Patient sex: F
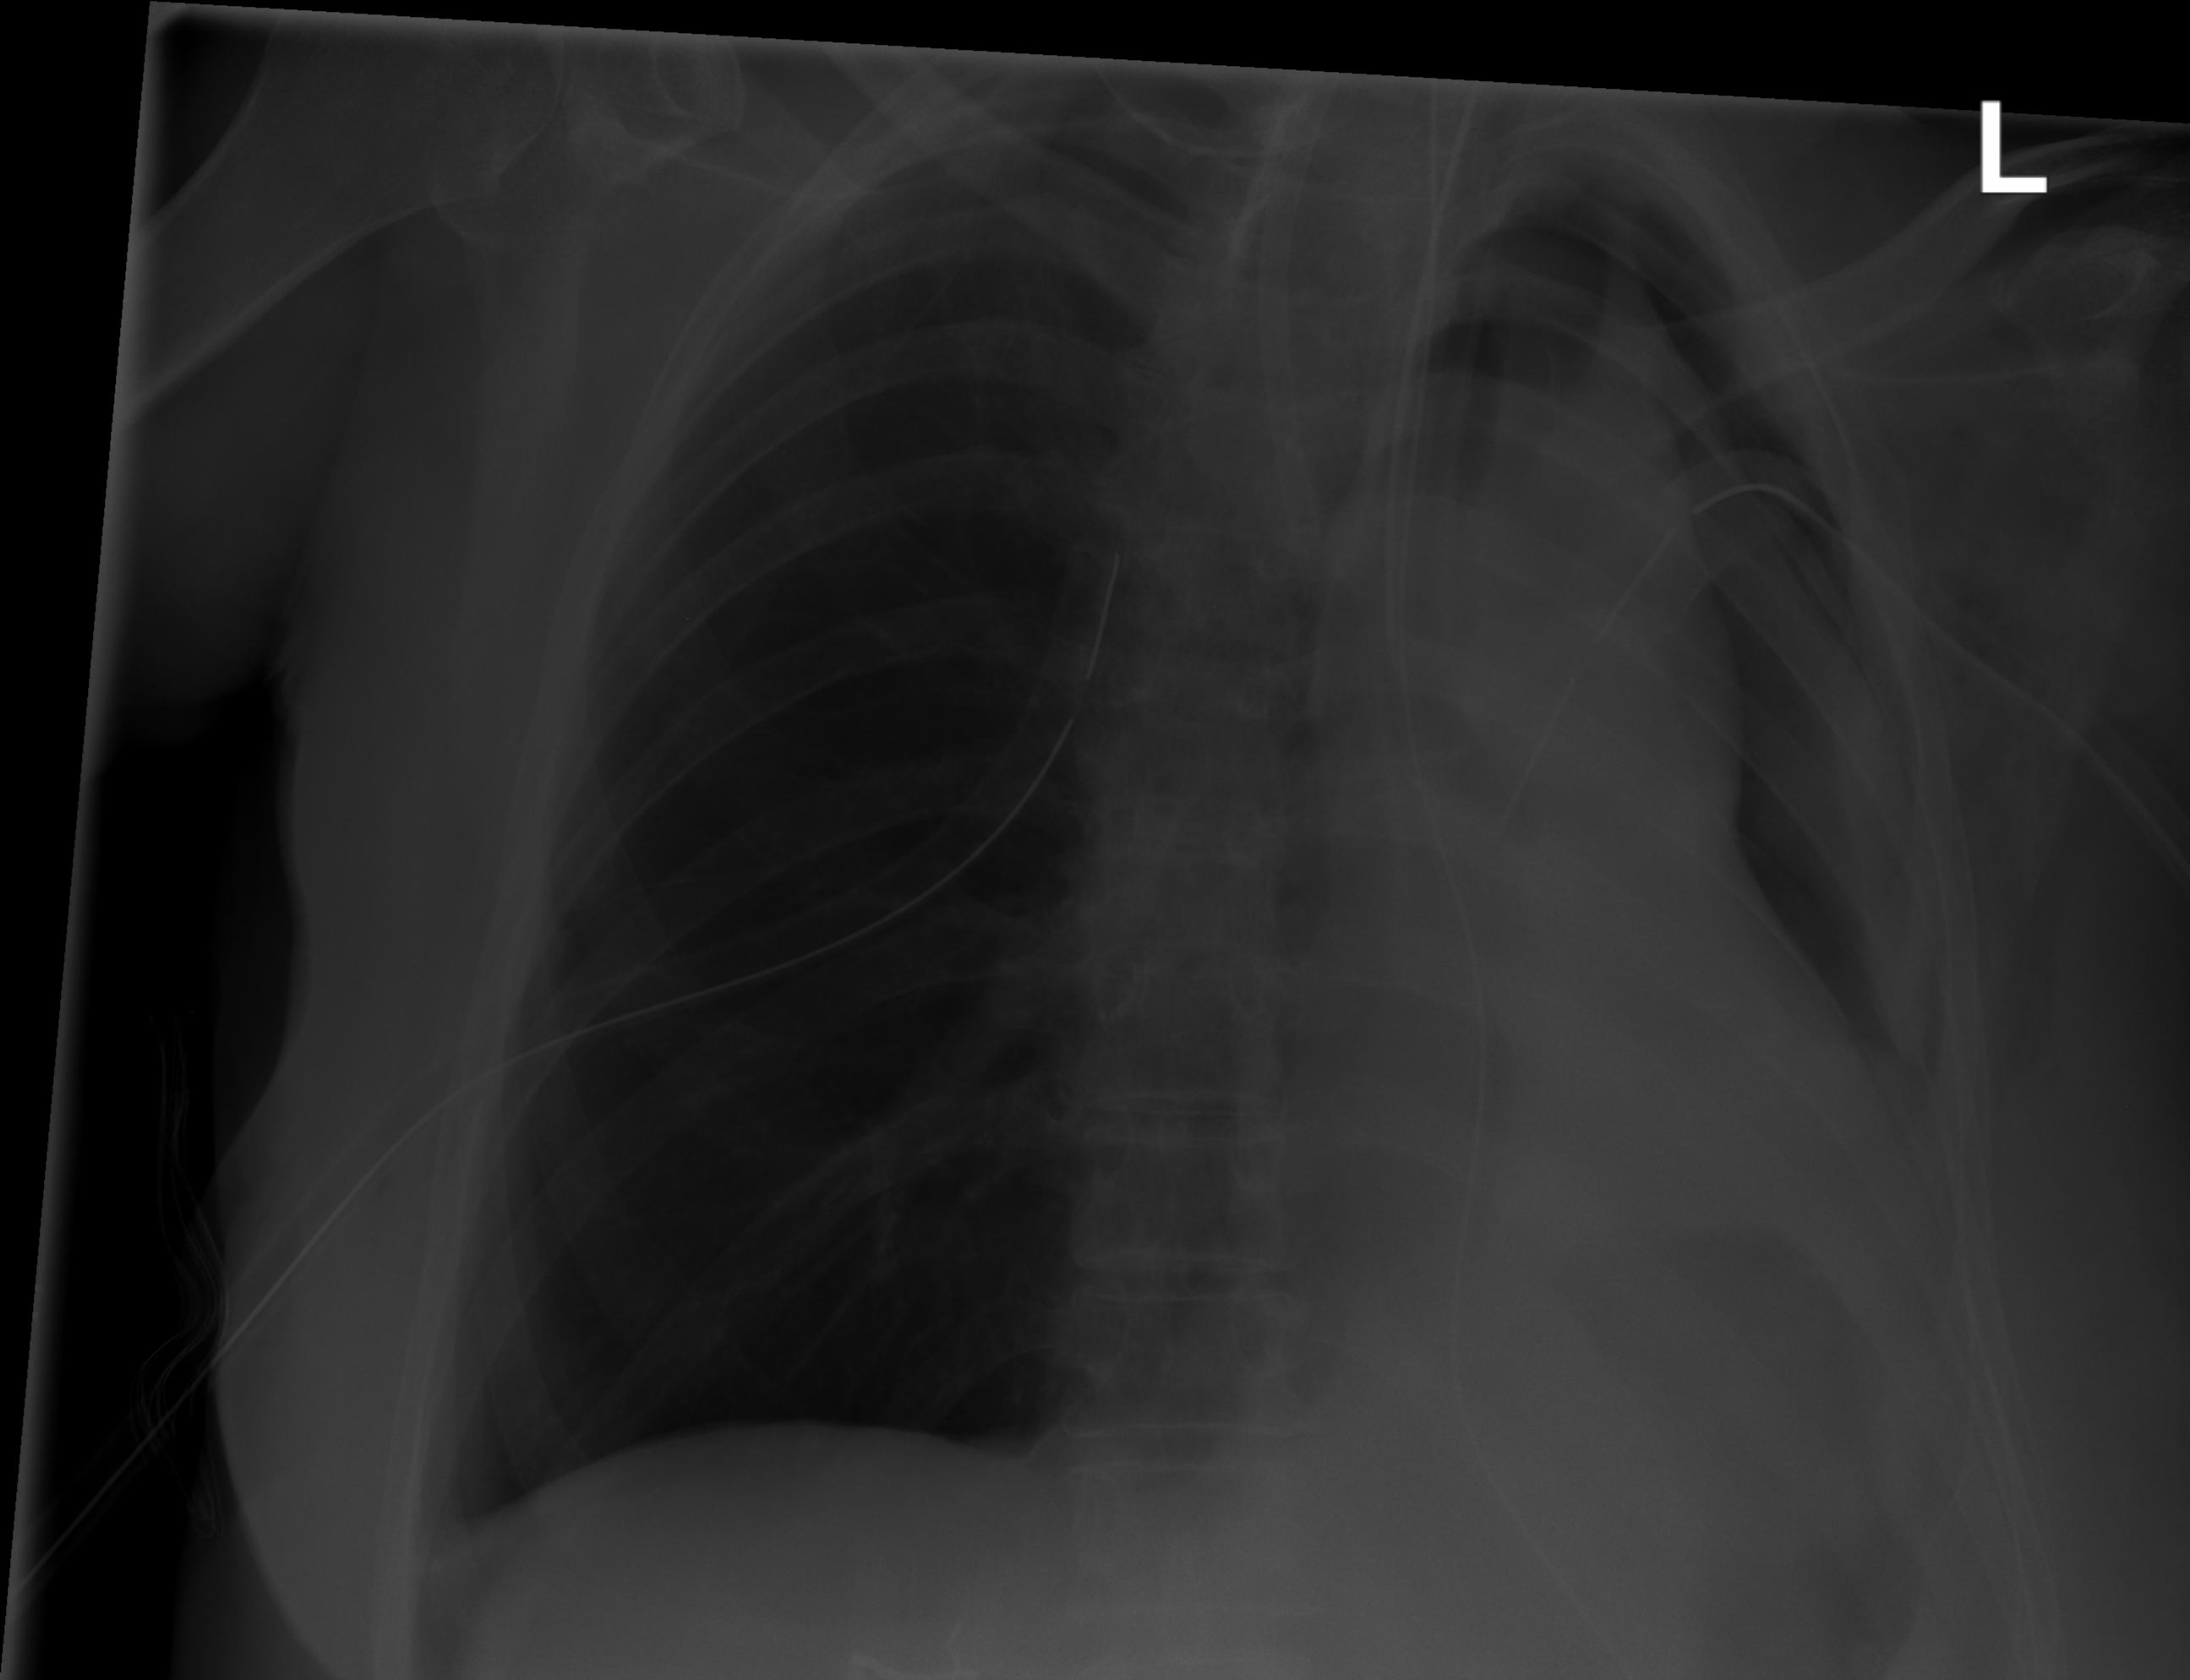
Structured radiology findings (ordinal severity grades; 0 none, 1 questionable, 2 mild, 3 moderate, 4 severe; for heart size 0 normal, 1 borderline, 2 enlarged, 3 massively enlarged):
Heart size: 2
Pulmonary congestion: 0
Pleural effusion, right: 2
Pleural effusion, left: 2
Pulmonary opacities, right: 0
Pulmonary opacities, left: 0
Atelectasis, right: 2
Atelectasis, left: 2